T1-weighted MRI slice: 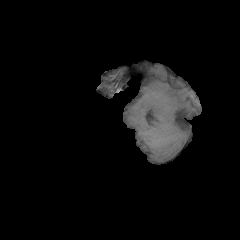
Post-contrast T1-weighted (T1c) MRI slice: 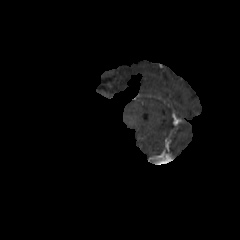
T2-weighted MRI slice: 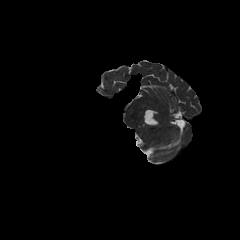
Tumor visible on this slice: no